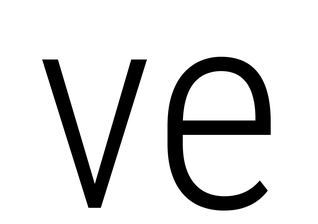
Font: Roboto_Condensed_Light